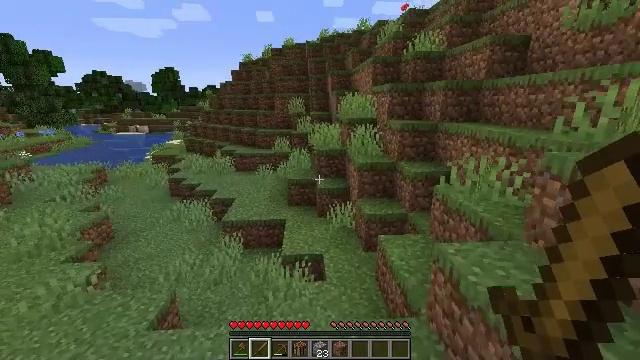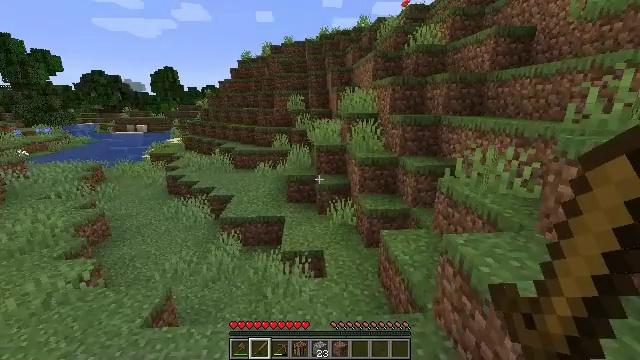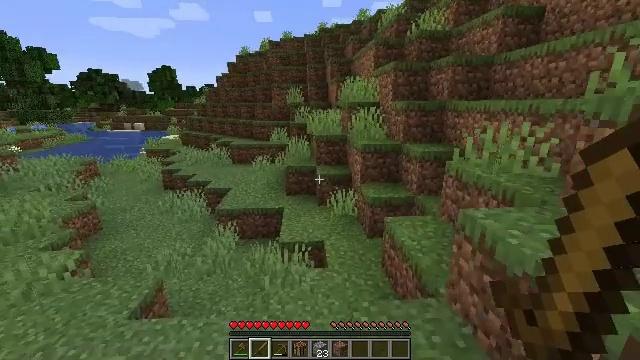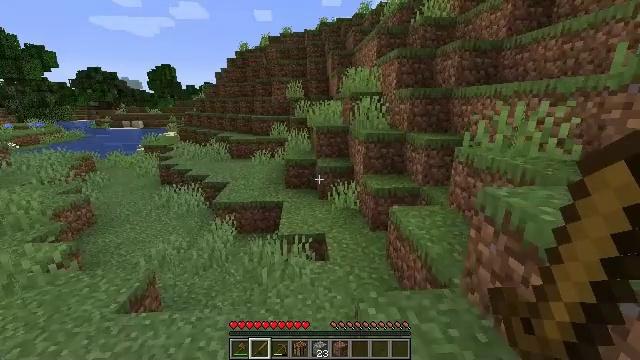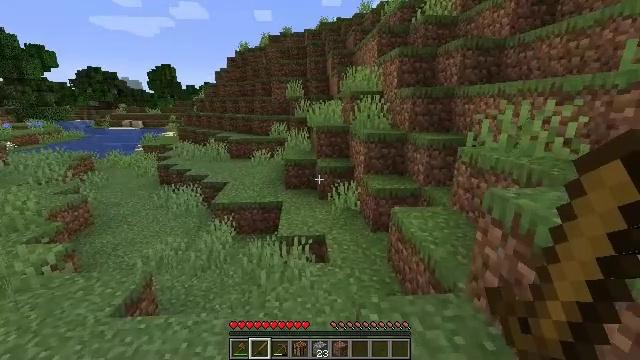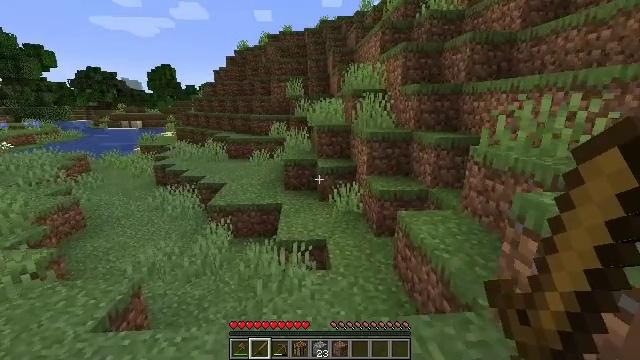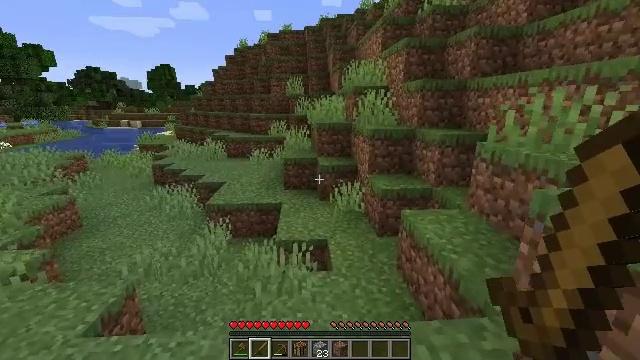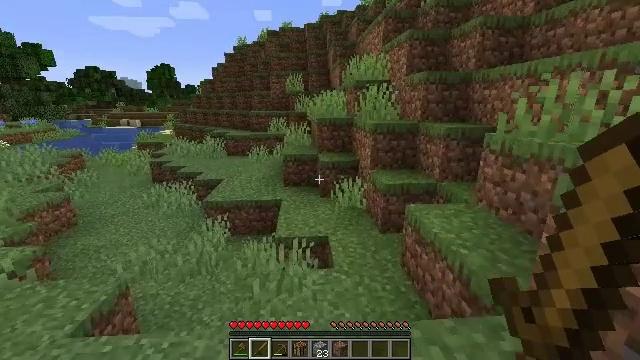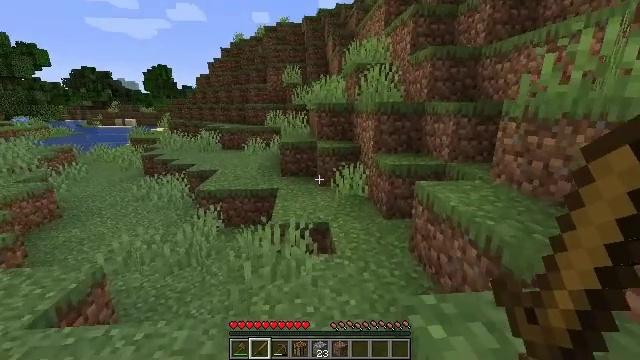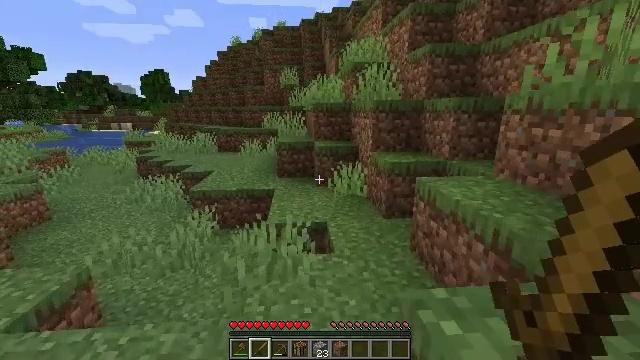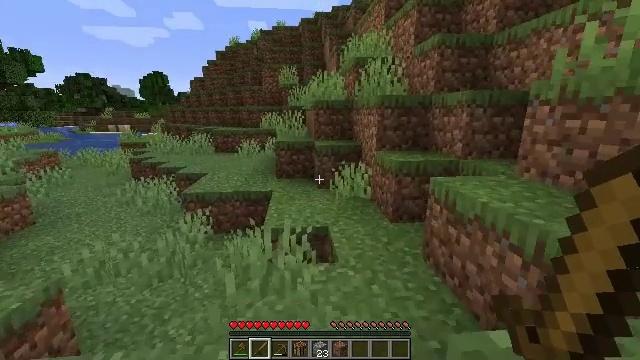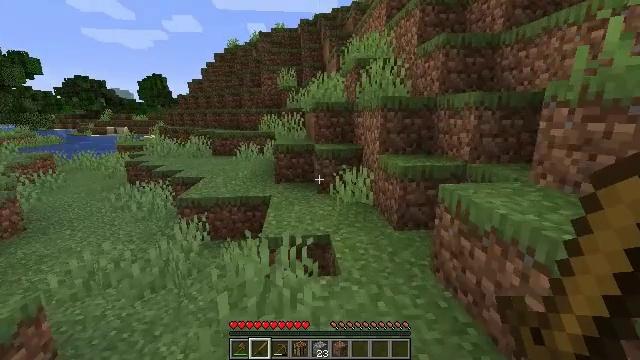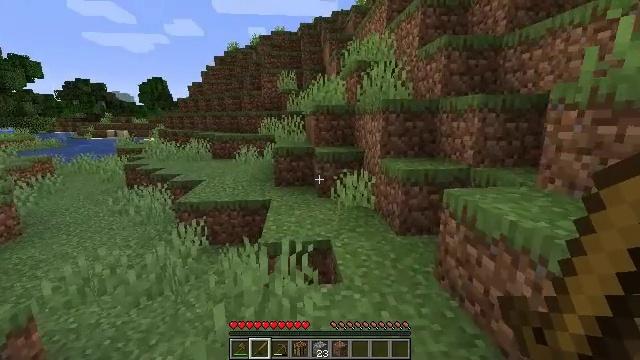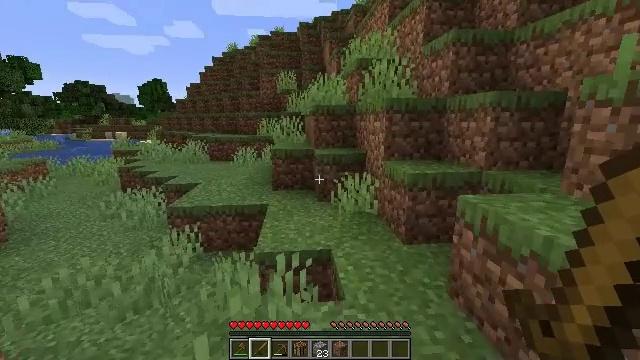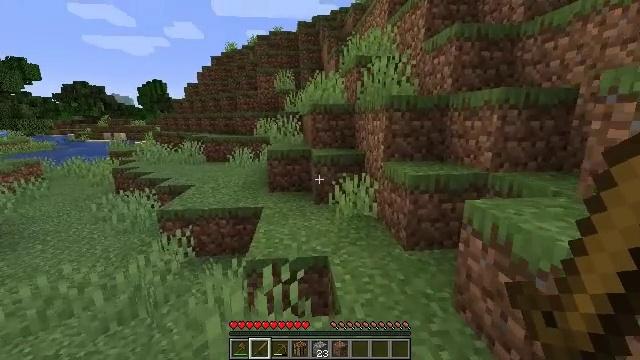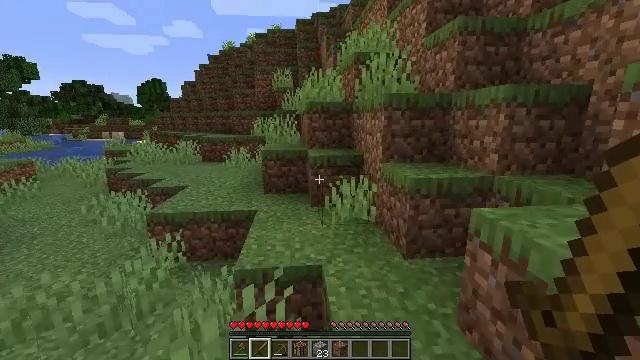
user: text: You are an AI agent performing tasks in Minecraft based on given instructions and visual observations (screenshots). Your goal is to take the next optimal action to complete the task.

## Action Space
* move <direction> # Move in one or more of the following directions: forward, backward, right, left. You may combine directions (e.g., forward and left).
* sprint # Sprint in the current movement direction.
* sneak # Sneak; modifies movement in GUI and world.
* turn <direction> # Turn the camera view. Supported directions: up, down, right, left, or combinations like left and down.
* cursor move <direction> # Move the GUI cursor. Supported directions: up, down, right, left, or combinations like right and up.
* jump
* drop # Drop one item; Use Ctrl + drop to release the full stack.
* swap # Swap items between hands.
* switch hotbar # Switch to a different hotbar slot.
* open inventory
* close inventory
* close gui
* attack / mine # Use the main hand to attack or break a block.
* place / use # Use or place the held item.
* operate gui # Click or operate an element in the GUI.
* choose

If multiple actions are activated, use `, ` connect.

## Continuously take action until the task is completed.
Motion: motion action
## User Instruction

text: Harvest sugar cane from the plant.
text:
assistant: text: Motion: move forward
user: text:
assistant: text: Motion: move forward
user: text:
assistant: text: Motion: move forward
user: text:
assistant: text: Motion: move forward
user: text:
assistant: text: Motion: move forward
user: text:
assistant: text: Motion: move forward
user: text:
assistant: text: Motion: move forward
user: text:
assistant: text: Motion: move forward
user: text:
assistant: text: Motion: move forward, turn up
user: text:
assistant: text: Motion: move forward
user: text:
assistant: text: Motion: move forward
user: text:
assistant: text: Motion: move forward
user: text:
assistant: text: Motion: move forward and move right
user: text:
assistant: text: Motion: move forward and move right
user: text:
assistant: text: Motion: move forward and move right
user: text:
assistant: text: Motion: move forward and move right
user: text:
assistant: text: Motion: move forward and move right
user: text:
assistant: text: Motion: move forward
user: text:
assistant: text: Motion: move forward
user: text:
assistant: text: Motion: move forward
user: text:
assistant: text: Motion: move forward, turn left
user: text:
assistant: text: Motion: move forward, turn left
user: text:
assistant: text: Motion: move forward
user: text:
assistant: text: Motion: move forward
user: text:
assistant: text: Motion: move forward
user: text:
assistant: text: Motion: move forward
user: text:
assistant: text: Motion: move forward
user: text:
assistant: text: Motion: move forward
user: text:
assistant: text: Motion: move forward
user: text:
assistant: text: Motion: move forward, turn up